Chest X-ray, PA view. Patient: 6 years old, sex M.
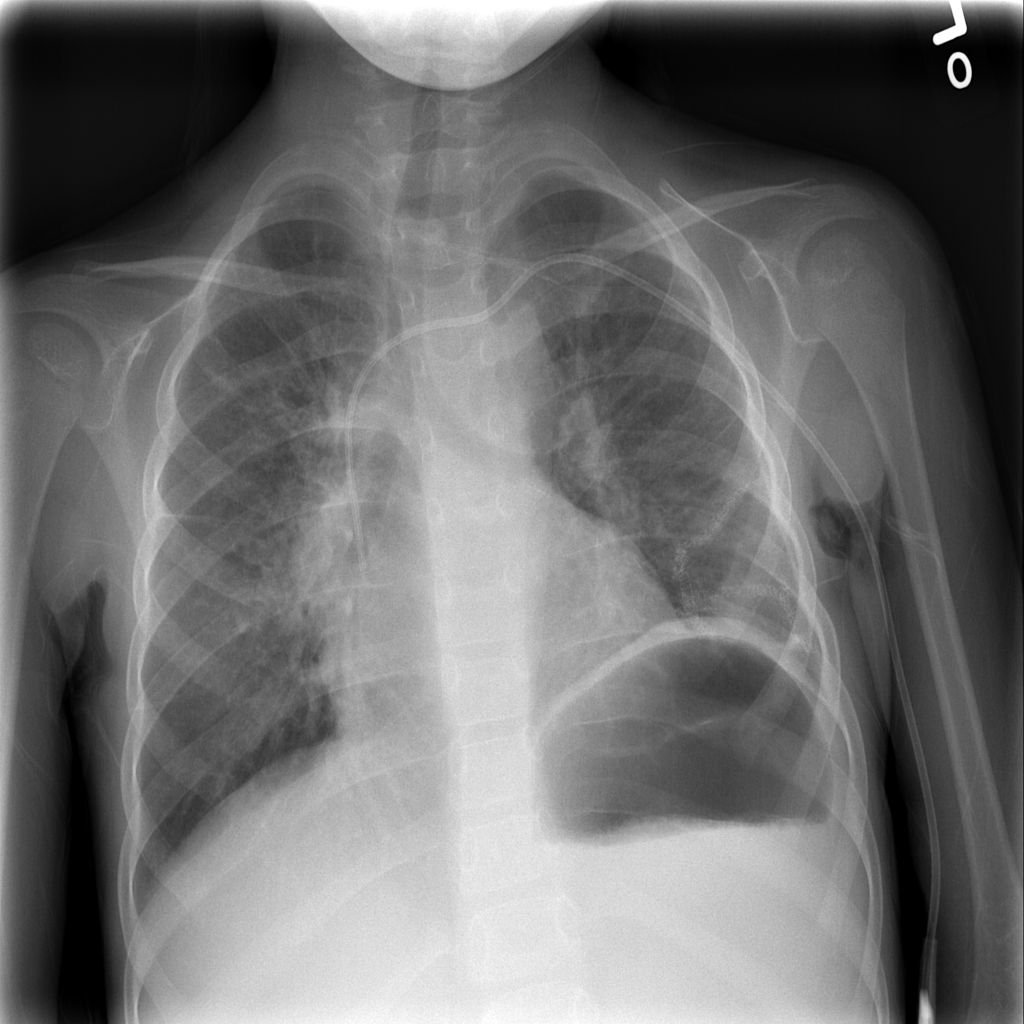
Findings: Infiltration, Nodule